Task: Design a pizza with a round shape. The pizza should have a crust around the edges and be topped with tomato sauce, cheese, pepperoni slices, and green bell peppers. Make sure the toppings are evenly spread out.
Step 579:
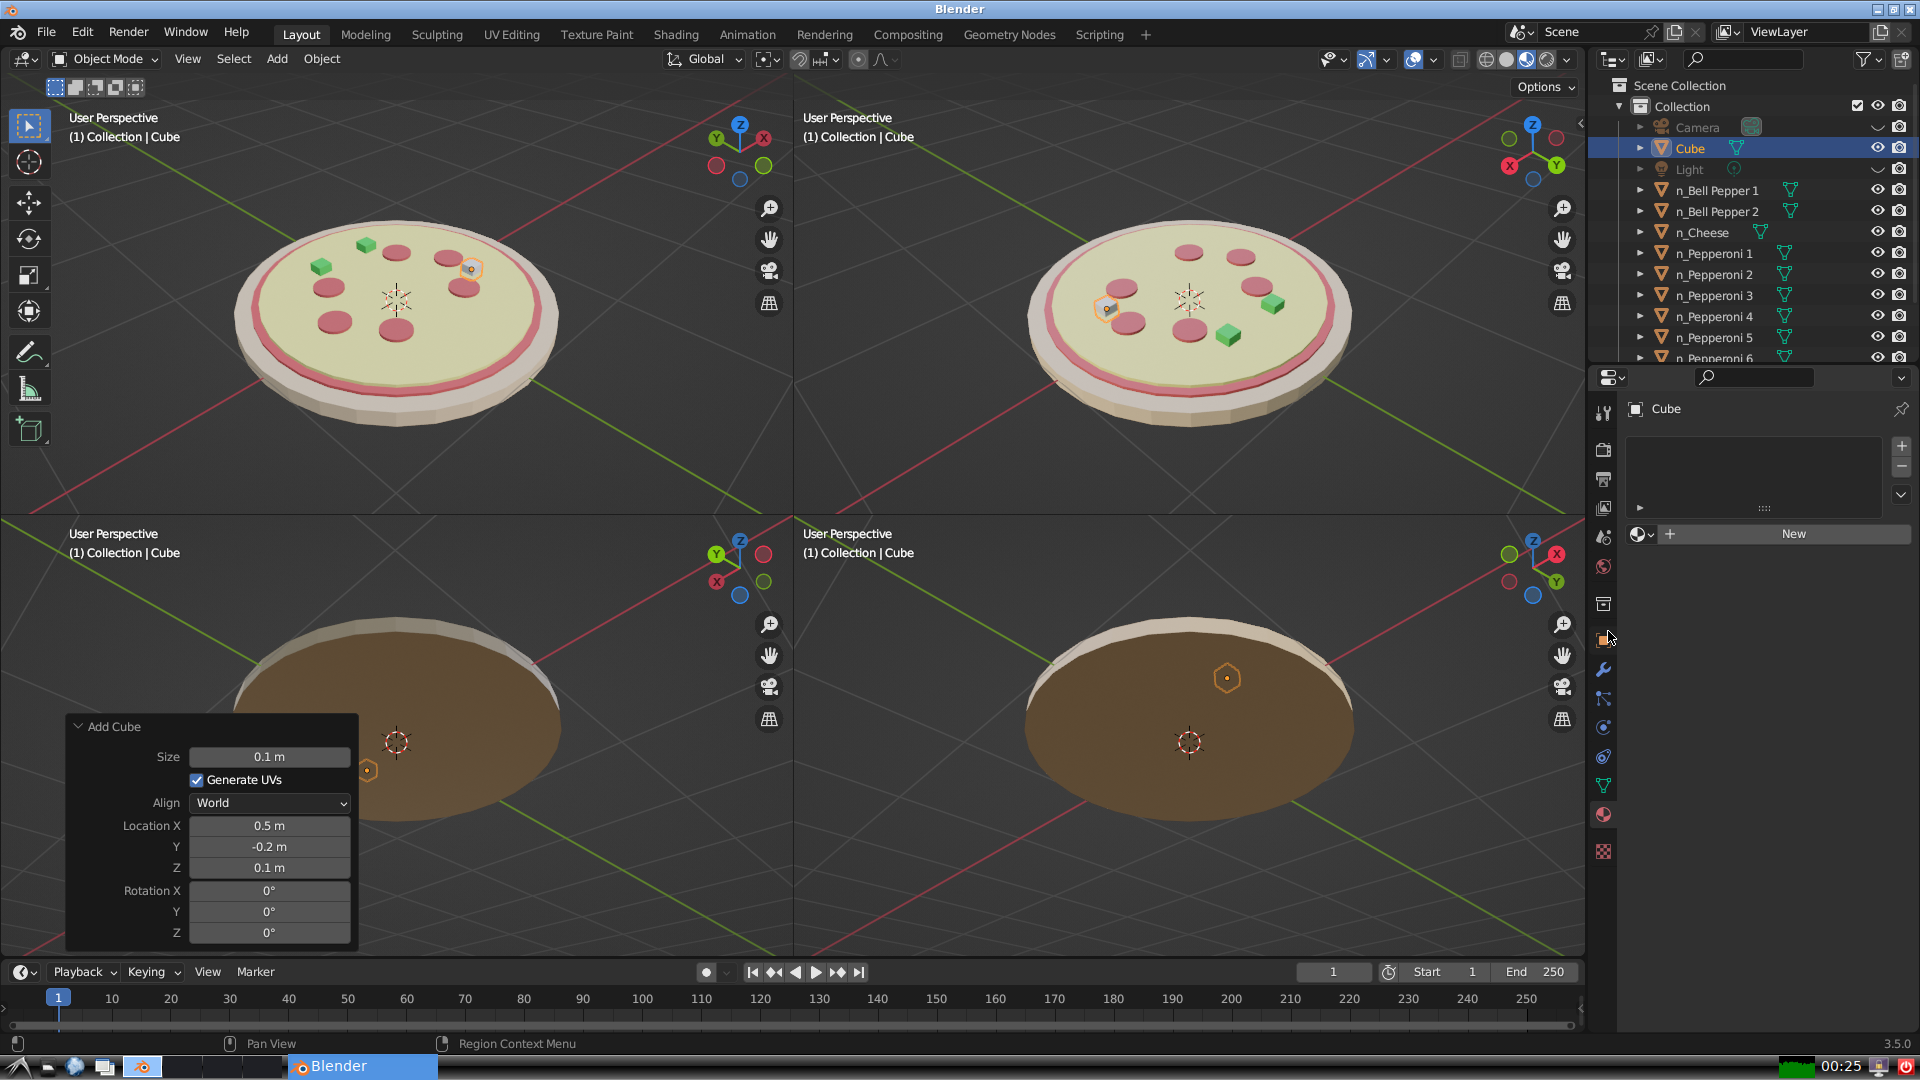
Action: click: no